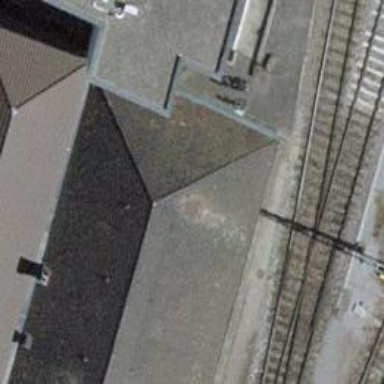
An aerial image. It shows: Railway buffer stop.